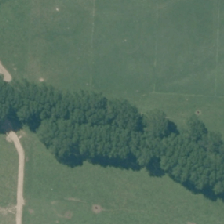
Land cover: deciduous_hardwood